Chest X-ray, PA view. Patient: 37 years old, sex F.
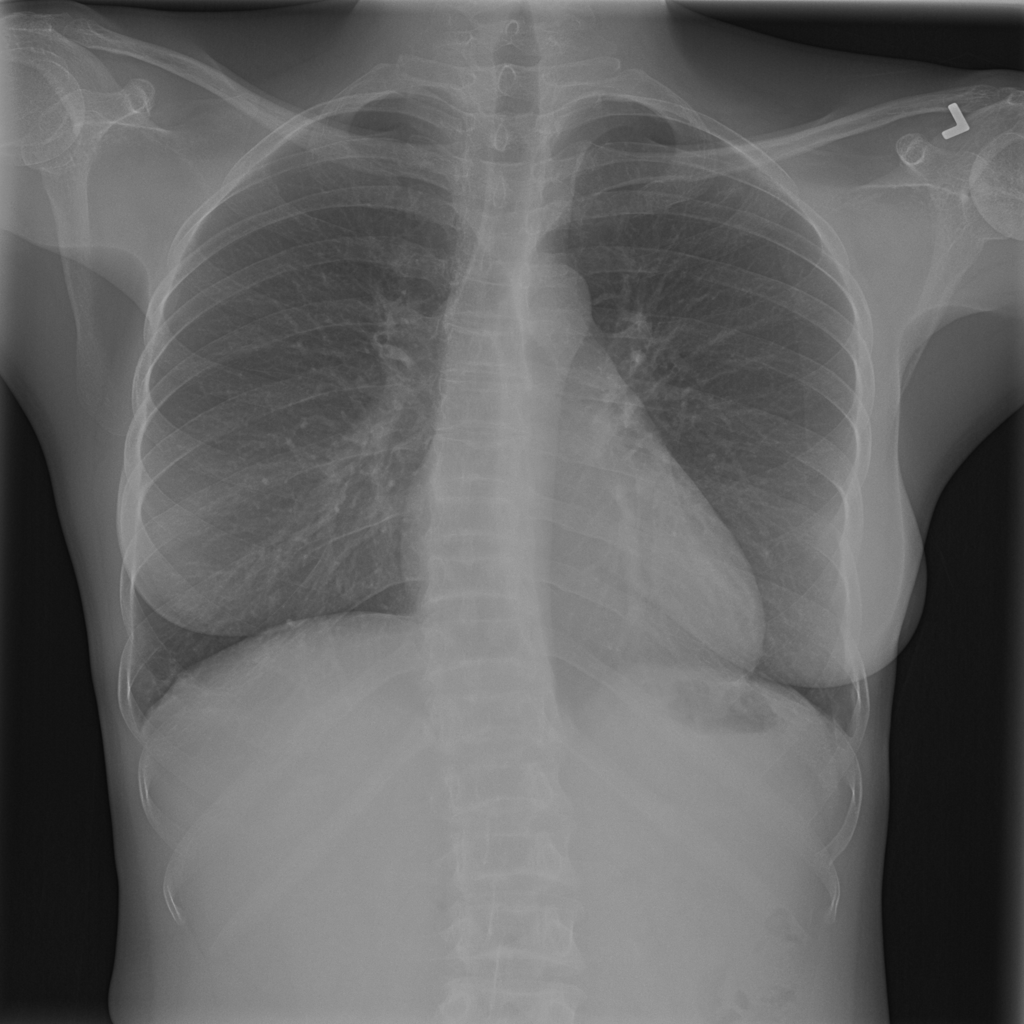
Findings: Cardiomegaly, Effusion